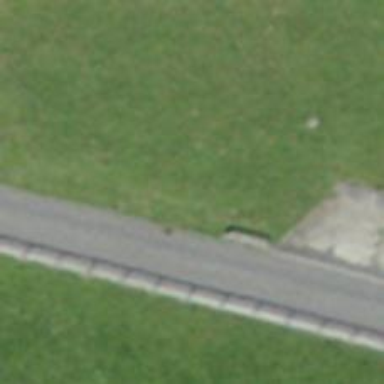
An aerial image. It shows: Bench for seating.